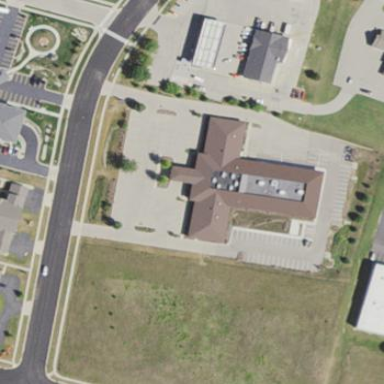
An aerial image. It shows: Building.